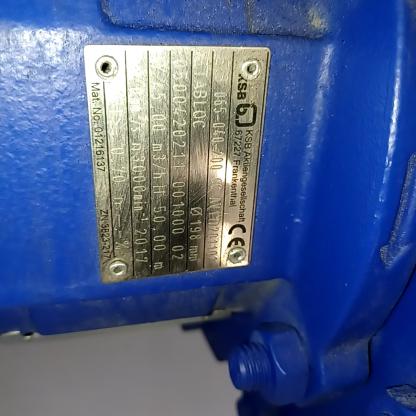
Klasa: tabliczka-znamionowa